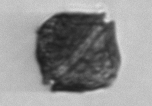
Label: Alexandrium_catenella